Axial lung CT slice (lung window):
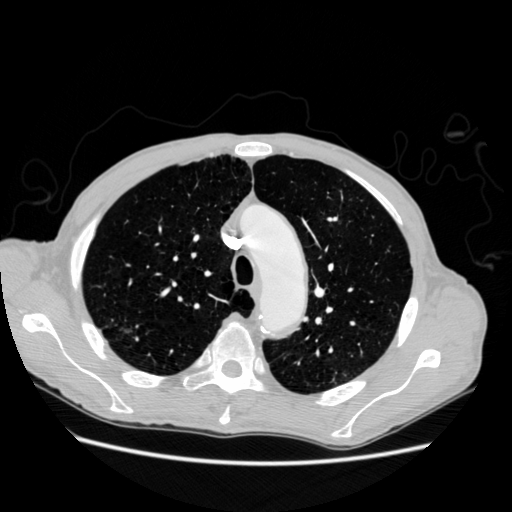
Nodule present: no